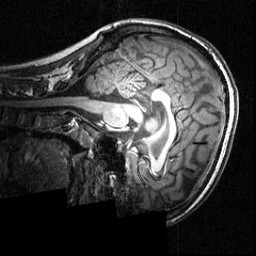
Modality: T1w
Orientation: sagittal
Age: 21
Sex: female
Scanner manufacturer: siemens
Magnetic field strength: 3.951 T
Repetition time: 1.5 s
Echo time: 0.00335 s